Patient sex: F
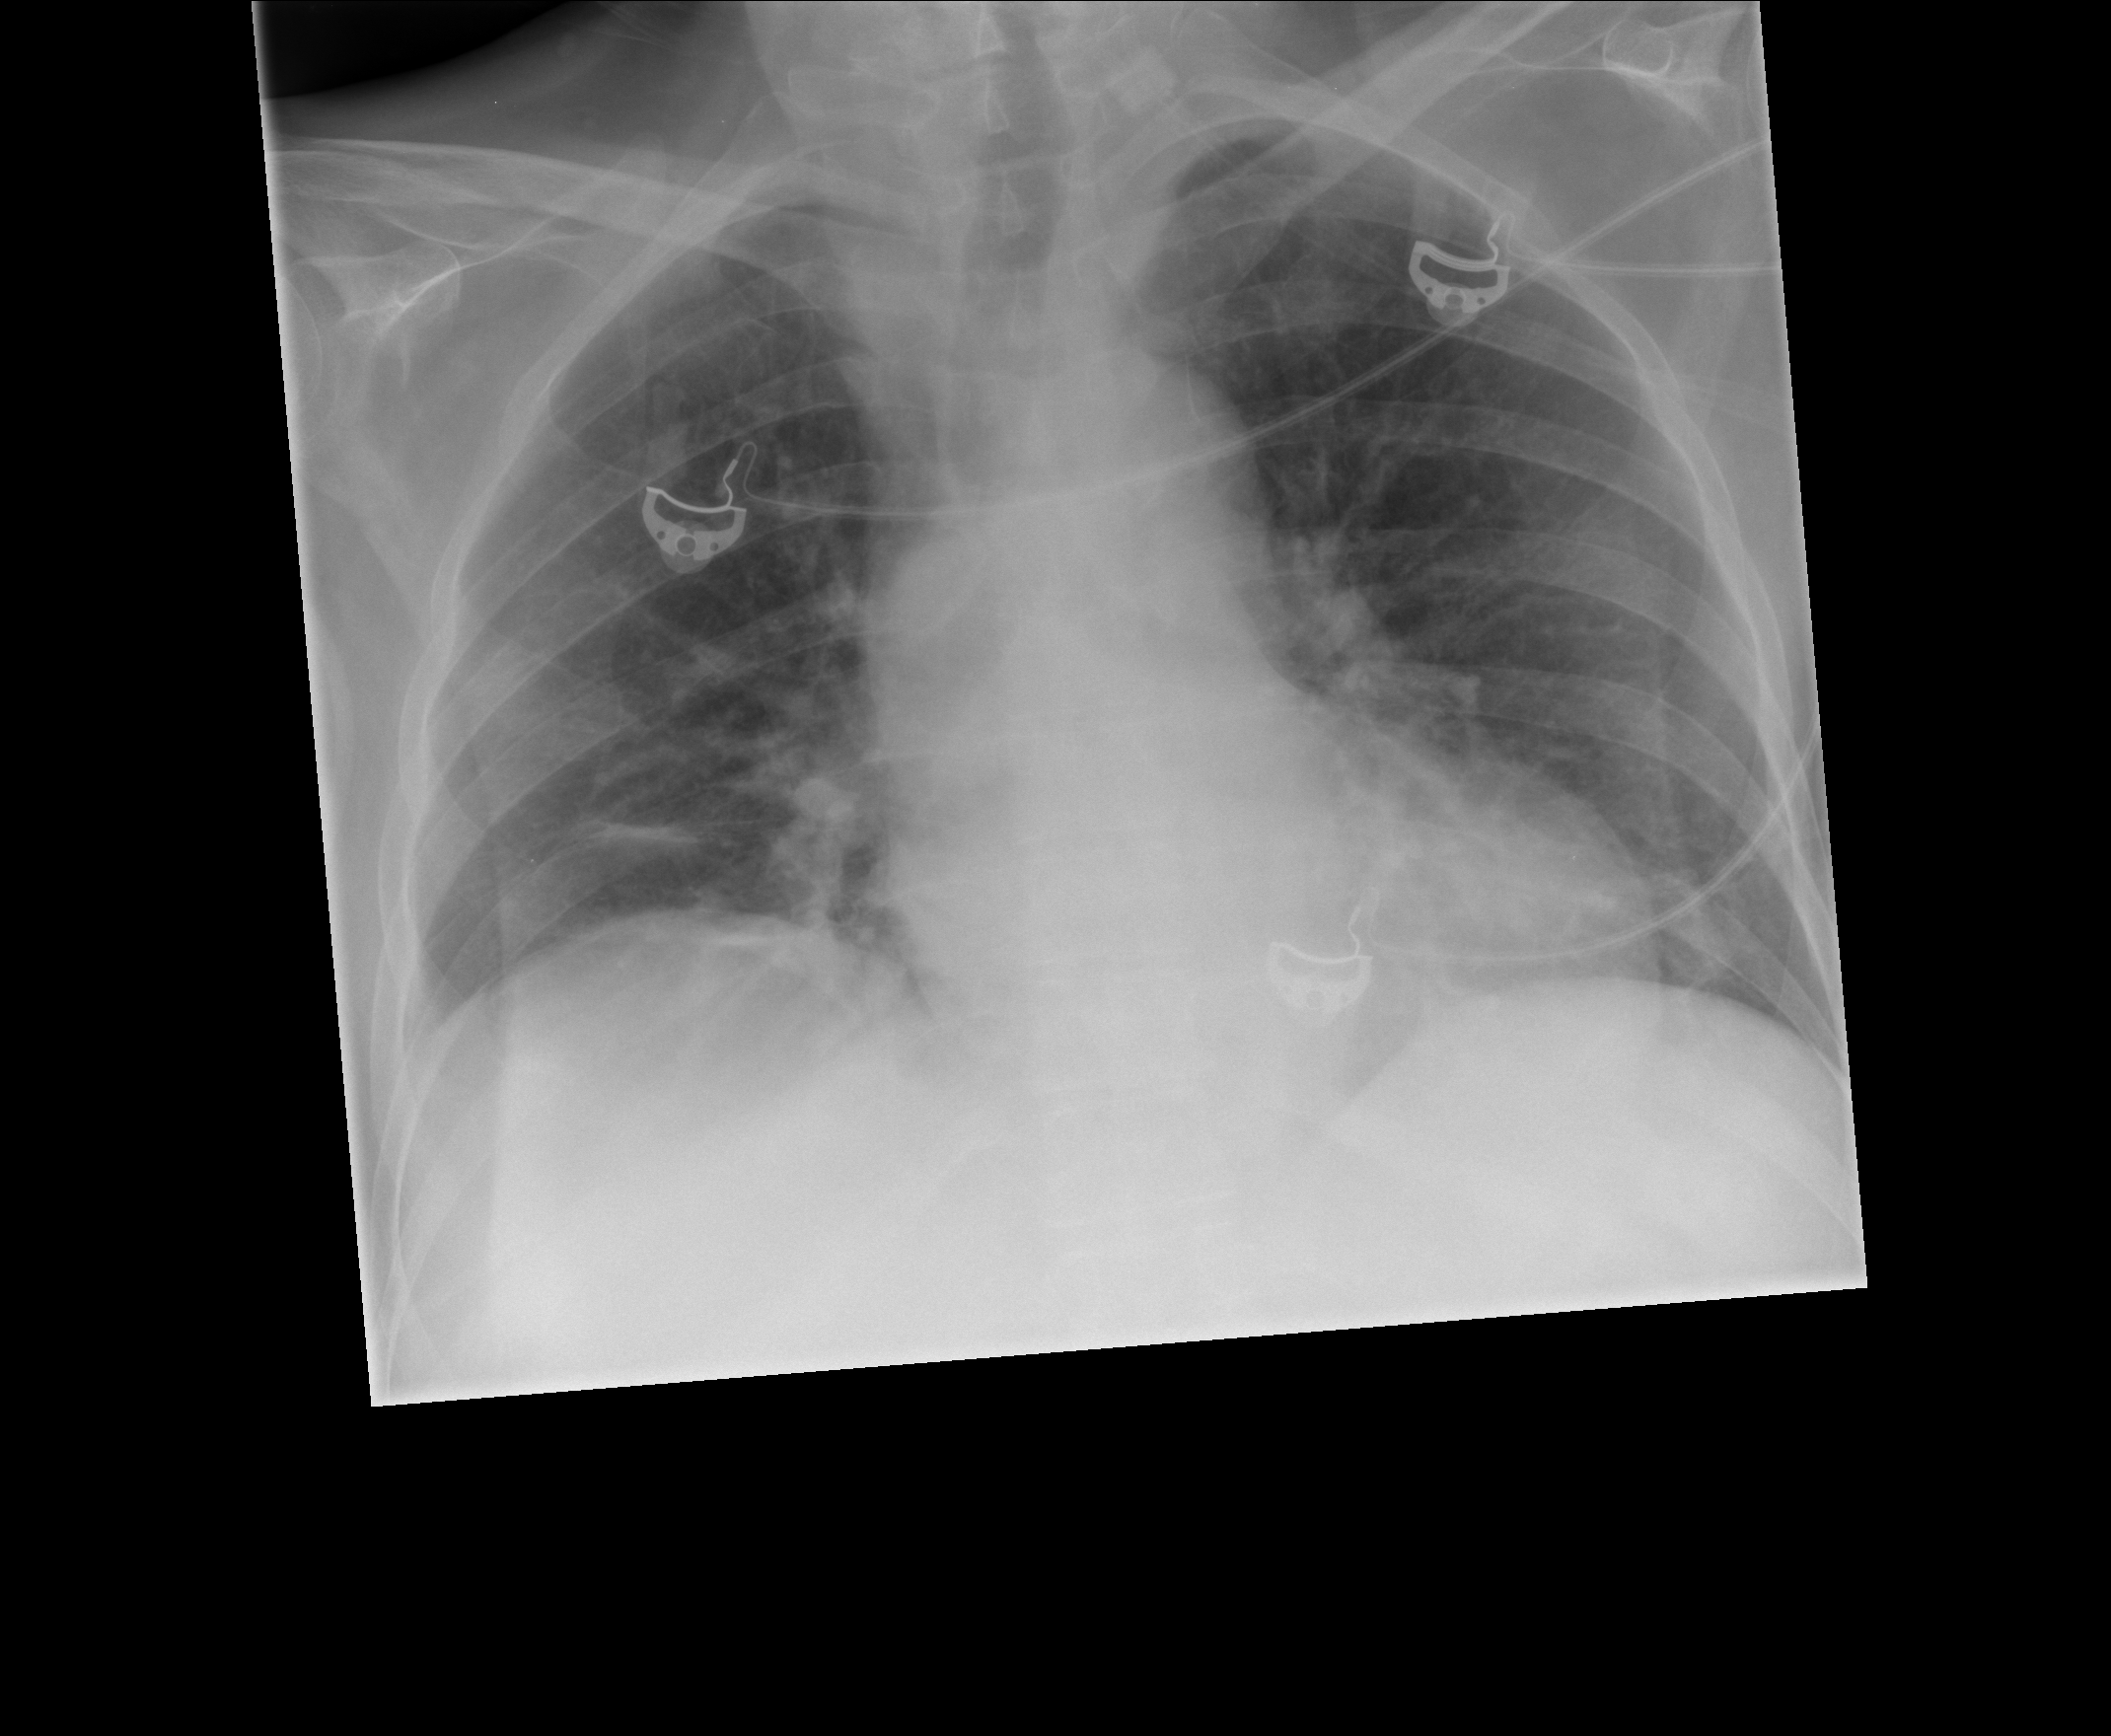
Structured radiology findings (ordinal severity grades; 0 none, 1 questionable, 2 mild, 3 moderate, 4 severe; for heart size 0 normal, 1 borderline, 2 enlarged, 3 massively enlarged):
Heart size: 0
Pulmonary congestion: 0
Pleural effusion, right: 0
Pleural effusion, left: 0
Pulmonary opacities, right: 0
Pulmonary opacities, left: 0
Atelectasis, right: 2
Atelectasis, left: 0